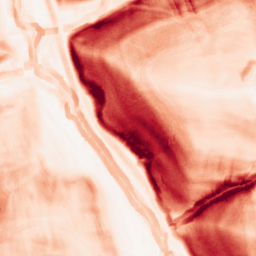
Category: morphological
Decomposition family: morphological_gradient
Decomposition parameters: size: 7
shape: square
Upsampling method: quadratic
Upsampling parameters: scale: 2
Upsampling scale: 2